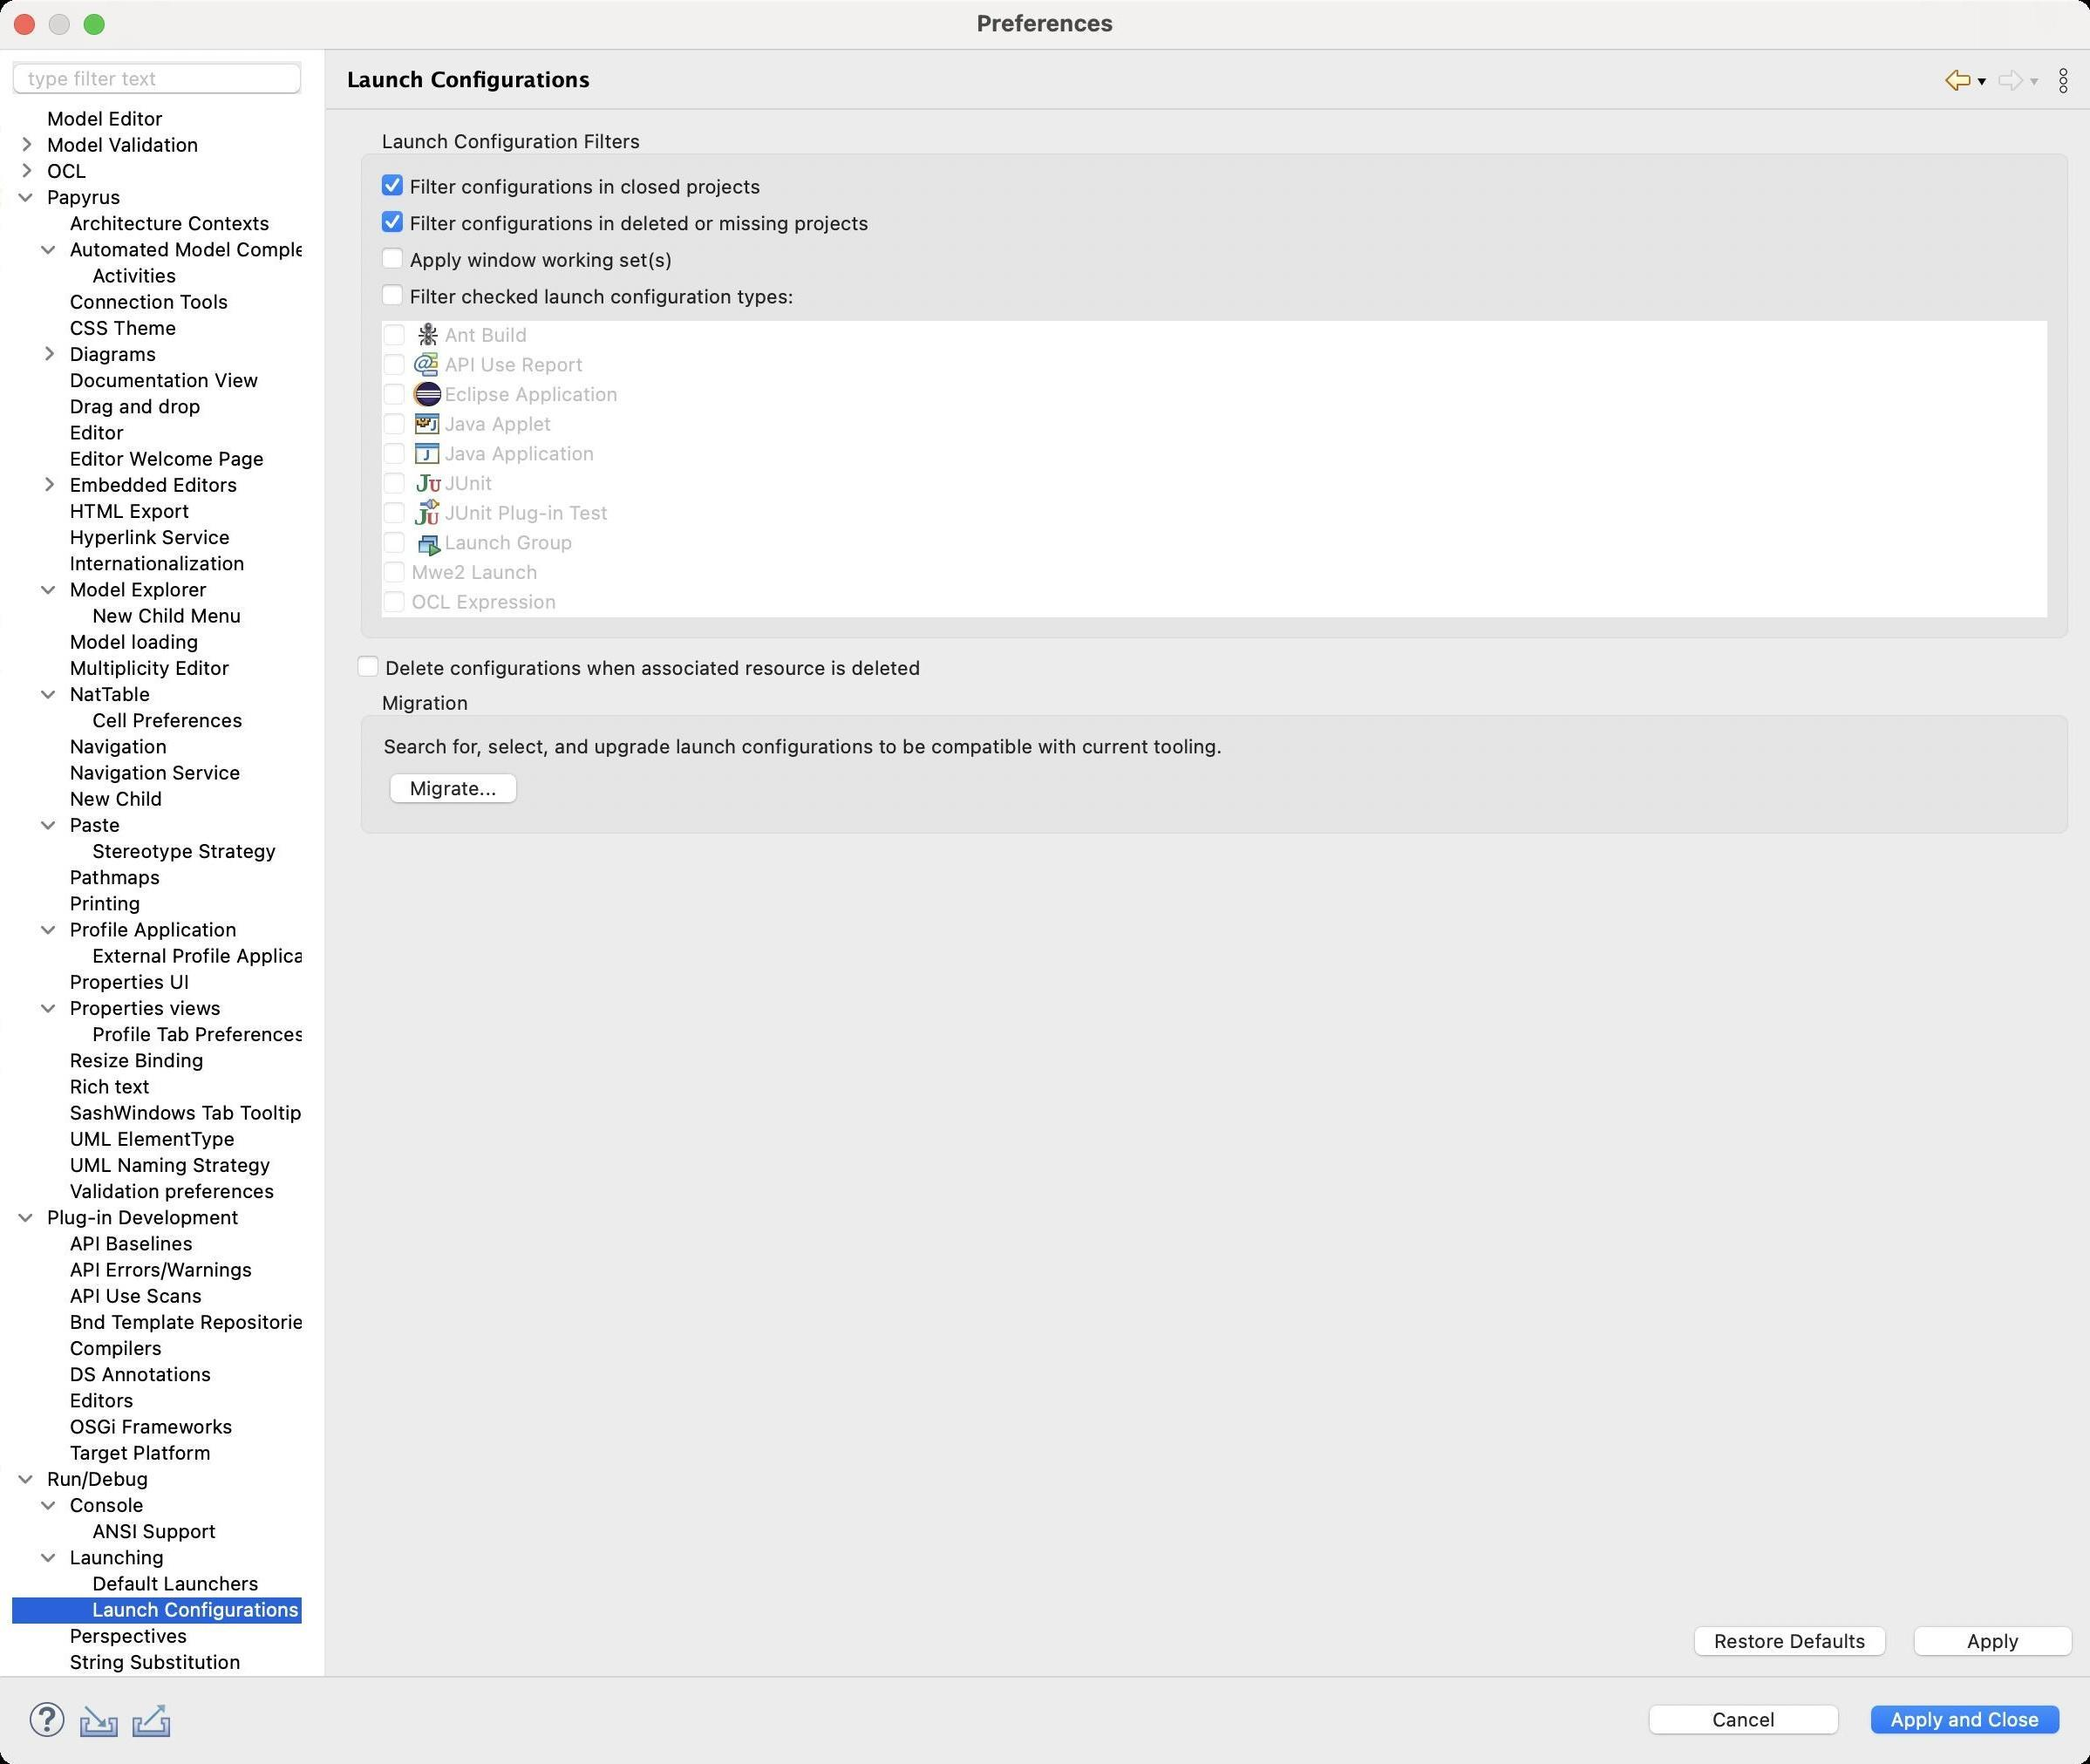
Accessibility tree:
{"name": "Preferences", "role": "AXWindow", "description": null, "role_description": "standard window", "value": null, "position": "480.00;38.00", "size": "1199;1012", "children": [{"name": "Apply_and_Close", "role": "AXButton", "description": null, "role_description": "button", "value": null, "position": "1067.00;974.00", "size": "120;27", "children": []}, {"name": "Cancel", "role": "AXButton", "description": null, "role_description": "button", "value": null, "position": "940.00;974.00", "size": "120;27", "children": []}, {"name": null, "role": "AXToolbar", "description": null, "role_description": "toolbar", "value": null, "position": "12.00;972.00", "size": "90;30", "children": [{"name": "Help", "role": "AXCheckBox", "description": null, "role_description": "checkbox", "value": 0, "position": "12.00;972.00", "size": "30;30", "children": []}, {"name": "Import", "role": "AXButton", "description": null, "role_description": "button", "value": null, "position": "42.00;972.00", "size": "30;30", "children": []}, {"name": "Export", "role": "AXButton", "description": null, "role_description": "button", "value": null, "position": "72.00;972.00", "size": "30;30", "children": []}]}, {"name": null, "role": "AXScrollArea", "description": null, "role_description": "scroll area", "value": null, "position": "199.00;69.00", "size": "995;887", "children": [{"name": "Apply", "role": "AXButton", "description": null, "role_description": "button", "value": null, "position": "1092.00;929.00", "size": "102;27", "children": []}, {"name": "Restore_Defaults", "role": "AXButton", "description": null, "role_description": "button", "value": null, "position": "966.00;929.00", "size": "121;27", "children": []}, {"name": null, "role": "AXGroup", "description": null, "role_description": "group", "value": null, "position": "204.00;396.00", "size": "985;86", "children": [{"name": "Migrate...", "role": "AXButton", "description": null, "role_description": "button", "value": null, "position": "218.00;440.00", "size": "84;27", "children": []}, {"name": null, "role": "AXStaticText", "description": null, "role_description": "text", "value": "Search for, select, and upgrade launch configurations to be compatible with current tooling.", "position": "218.00;421.00", "size": "957;14", "children": []}, {"name": null, "role": "AXStaticText", "description": null, "role_description": "text", "value": "Migration", "position": "215.00;396.00", "size": "58;14", "children": []}]}, {"name": "Delete_configurations_when_associated_resource_is_deleted", "role": "AXCheckBox", "description": null, "role_description": "checkbox", "value": 0, "position": "204.00;375.00", "size": "985;16", "children": []}, {"name": null, "role": "AXGroup", "description": null, "role_description": "group", "value": null, "position": "204.00;74.00", "size": "985;296", "children": [{"name": null, "role": "AXScrollArea", "description": null, "role_description": "scroll area", "value": null, "position": "218.00;183.00", "size": "957;172", "children": [{"name": null, "role": "AXTable", "description": null, "role_description": "table", "value": null, "position": "219.00;184.00", "size": "955;255", "children": [{"name": null, "role": "AXRow", "description": null, "role_description": "table row", "value": null, "position": "219.00;184.00", "size": "955;17", "children": [{"name": "", "role": "AXCheckBox", "description": null, "role_description": "checkbox", "value": 0, "position": "219.00;184.00", "size": "14;16", "children": []}, {"name": null, "role": "AXStaticText", "description": null, "role_description": "text", "value": "Ant Build", "position": "234.00;184.00", "size": "158;16", "children": []}]}, {"name": null, "role": "AXRow", "description": null, "role_description": "table row", "value": null, "position": "219.00;201.00", "size": "955;17", "children": [{"name": "", "role": "AXCheckBox", "description": null, "role_description": "checkbox", "value": 0, "position": "219.00;201.00", "size": "14;16", "children": []}, {"name": null, "role": "AXStaticText", "description": null, "role_description": "text", "value": "API Use Report", "position": "234.00;201.00", "size": "158;16", "children": []}]}, {"name": null, "role": "AXRow", "description": null, "role_description": "table row", "value": null, "position": "219.00;218.00", "size": "955;17", "children": [{"name": "", "role": "AXCheckBox", "description": null, "role_description": "checkbox", "value": 0, "position": "219.00;218.00", "size": "14;16", "children": []}, {"name": null, "role": "AXStaticText", "description": null, "role_description": "text", "value": "Eclipse Application", "position": "234.00;218.00", "size": "158;16", "children": []}]}, {"name": null, "role": "AXRow", "description": null, "role_description": "table row", "value": null, "position": "219.00;235.00", "size": "955;17", "children": [{"name": "", "role": "AXCheckBox", "description": null, "role_description": "checkbox", "value": 0, "position": "219.00;235.00", "size": "14;16", "children": []}, {"name": null, "role": "AXStaticText", "description": null, "role_description": "text", "value": "Java Applet", "position": "234.00;235.00", "size": "158;16", "children": []}]}, {"name": null, "role": "AXRow", "description": null, "role_description": "table row", "value": null, "position": "219.00;252.00", "size": "955;17", "children": [{"name": "", "role": "AXCheckBox", "description": null, "role_description": "checkbox", "value": 0, "position": "219.00;252.00", "size": "14;16", "children": []}, {"name": null, "role": "AXStaticText", "description": null, "role_description": "text", "value": "Java Application", "position": "234.00;252.00", "size": "158;16", "children": []}]}, {"name": null, "role": "AXRow", "description": null, "role_description": "table row", "value": null, "position": "219.00;269.00", "size": "955;17", "children": [{"name": "", "role": "AXCheckBox", "description": null, "role_description": "checkbox", "value": 0, "position": "219.00;269.00", "size": "14;16", "children": []}, {"name": null, "role": "AXStaticText", "description": null, "role_description": "text", "value": "JUnit", "position": "234.00;269.00", "size": "158;16", "children": []}]}, {"name": null, "role": "AXRow", "description": null, "role_description": "table row", "value": null, "position": "219.00;286.00", "size": "955;17", "children": [{"name": "", "role": "AXCheckBox", "description": null, "role_description": "checkbox", "value": 0, "position": "219.00;286.00", "size": "14;16", "children": []}, {"name": null, "role": "AXStaticText", "description": null, "role_description": "text", "value": "JUnit Plug-in Test", "position": "234.00;286.00", "size": "158;16", "children": []}]}, {"name": null, "role": "AXRow", "description": null, "role_description": "table row", "value": null, "position": "219.00;303.00", "size": "955;17", "children": [{"name": "", "role": "AXCheckBox", "description": null, "role_description": "checkbox", "value": 0, "position": "219.00;303.00", "size": "14;16", "children": []}, {"name": null, "role": "AXStaticText", "description": null, "role_description": "text", "value": "Launch Group", "position": "234.00;303.00", "size": "158;16", "children": []}]}, {"name": null, "role": "AXRow", "description": null, "role_description": "table row", "value": null, "position": "219.00;320.00", "size": "955;17", "children": [{"name": "", "role": "AXCheckBox", "description": null, "role_description": "checkbox", "value": 0, "position": "219.00;320.00", "size": "14;16", "children": []}, {"name": null, "role": "AXStaticText", "description": null, "role_description": "text", "value": "Mwe2 Launch", "position": "234.00;320.00", "size": "158;16", "children": []}]}, {"name": null, "role": "AXRow", "description": null, "role_description": "table row", "value": null, "position": "219.00;337.00", "size": "955;17", "children": [{"name": "", "role": "AXCheckBox", "description": null, "role_description": "checkbox", "value": 0, "position": "219.00;337.00", "size": "14;16", "children": []}, {"name": null, "role": "AXStaticText", "description": null, "role_description": "text", "value": "OCL Expression", "position": "234.00;337.00", "size": "158;16", "children": []}]}, {"name": null, "role": "AXRow", "description": null, "role_description": "table row", "value": null, "position": "219.00;354.00", "size": "955;17", "children": [{"name": "", "role": "AXCheckBox", "description": null, "role_description": "checkbox", "value": 0, "position": "219.00;354.00", "size": "14;16", "children": []}, {"name": null, "role": "AXStaticText", "description": null, "role_description": "text", "value": "OSGi Framework", "position": "234.00;354.00", "size": "158;16", "children": []}]}, {"name": null, "role": "AXRow", "description": null, "role_description": "table row", "value": null, "position": "219.00;371.00", "size": "955;17", "children": [{"name": "", "role": "AXCheckBox", "description": null, "role_description": "checkbox", "value": 0, "position": "219.00;371.00", "size": "14;16", "children": []}, {"name": null, "role": "AXStaticText", "description": null, "role_description": "text", "value": "Program", "position": "234.00;371.00", "size": "158;16", "children": []}]}, {"name": null, "role": "AXRow", "description": null, "role_description": "table row", "value": null, "position": "219.00;388.00", "size": "955;17", "children": [{"name": "", "role": "AXCheckBox", "description": null, "role_description": "checkbox", "value": 0, "position": "219.00;388.00", "size": "14;16", "children": []}, {"name": null, "role": "AXStaticText", "description": null, "role_description": "text", "value": "Remote Java Application", "position": "234.00;388.00", "size": "158;16", "children": []}]}, {"name": null, "role": "AXRow", "description": null, "role_description": "table row", "value": null, "position": "219.00;405.00", "size": "955;17", "children": [{"name": "", "role": "AXCheckBox", "description": null, "role_description": "checkbox", "value": 0, "position": "219.00;405.00", "size": "14;16", "children": []}, {"name": null, "role": "AXStaticText", "description": null, "role_description": "text", "value": "Task Context Plug-in Test", "position": "234.00;405.00", "size": "158;16", "children": []}]}, {"name": null, "role": "AXRow", "description": null, "role_description": "table row", "value": null, "position": "219.00;422.00", "size": "955;17", "children": [{"name": "", "role": "AXCheckBox", "description": null, "role_description": "checkbox", "value": 0, "position": "219.00;422.00", "size": "14;16", "children": []}, {"name": null, "role": "AXStaticText", "description": null, "role_description": "text", "value": "Task Context Test", "position": "234.00;422.00", "size": "158;16", "children": []}]}, {"name": null, "role": "AXColumn", "description": null, "role_description": "column", "value": null, "position": "219.00;184.00", "size": "15;255", "children": []}, {"name": null, "role": "AXColumn", "description": null, "role_description": "column", "value": null, "position": "234.00;184.00", "size": "159;255", "children": []}]}, {"name": null, "role": "AXScrollBar", "description": null, "role_description": "scroll bar", "value": 0.0, "position": "1158.00;184.00", "size": "16;170", "children": []}]}, {"name": "Filter_checked_launch_configuration_types:", "role": "AXCheckBox", "description": null, "role_description": "checkbox", "value": 0, "position": "218.00;162.00", "size": "242;16", "children": []}, {"name": "Apply_window_working_set(s)", "role": "AXCheckBox", "description": null, "role_description": "checkbox", "value": 0, "position": "218.00;141.00", "size": "172;16", "children": []}, {"name": "Filter_configurations_in_deleted_or_missing_projects", "role": "AXCheckBox", "description": null, "role_description": "checkbox", "value": 1, "position": "218.00;120.00", "size": "285;16", "children": []}, {"name": "Filter_configurations_in_closed_projects", "role": "AXCheckBox", "description": null, "role_description": "checkbox", "value": 1, "position": "218.00;99.00", "size": "223;16", "children": []}, {"name": null, "role": "AXStaticText", "description": null, "role_description": "text", "value": "Launch Configuration Filters", "position": "215.00;74.00", "size": "156;14", "children": []}]}]}, {"name": null, "role": "AXToolbar", "description": "", "role_description": "toolbar", "value": null, "position": "1112.00;35.00", "size": "82;22", "children": [{"name": "Back_to_Default_Launchers", "role": "AXMenuButton", "description": null, "role_description": "menu button", "value": null, "position": "1112.00;35.00", "size": "22;22", "children": []}, {"name": "Forward", "role": "AXMenuButton", "description": null, "role_description": "menu button", "value": null, "position": "1142.00;35.00", "size": "22;22", "children": []}, {"name": "Additional_Dialog_Actions", "role": "AXButton", "description": null, "role_description": "button", "value": null, "position": "1172.00;35.00", "size": "22;22", "children": []}]}, {"name": null, "role": "AXStaticText", "description": "", "role_description": "text", "value": "Launch Configurations", "position": "196.00;35.00", "size": "909;21", "children": []}, {"name": null, "role": "AXSplitter", "description": null, "role_description": "splitter", "value": 180, "position": "180.00;28.00", "size": "5;933", "children": []}, {"name": null, "role": "AXScrollArea", "description": null, "role_description": "scroll area", "value": null, "position": "7.00;59.00", "size": "166;902", "children": [{"name": null, "role": "AXOutline", "description": null, "role_description": "outline", "value": null, "position": "7.00;-644.00", "size": "217;1635", "children": [{"name": null, "role": "AXRow", "description": null, "role_description": "outline row", "value": null, "position": "7.00;-644.00", "size": "217;15", "children": [{"name": null, "role": "AXGroup", "description": null, "role_description": "group", "value": null, "position": "7.00;-644.00", "size": "217;15", "children": [{"name": null, "role": "AXDisclosureTriangle", "description": null, "role_description": "disclosure triangle", "value": 0, "position": "9.00;-644.00", "size": "12;14", "children": []}, {"name": null, "role": "AXStaticText", "description": null, "role_description": "text", "value": "General", "position": "25.00;-644.00", "size": "198;14", "children": []}]}]}, {"name": null, "role": "AXRow", "description": null, "role_description": "outline row", "value": null, "position": "7.00;-629.00", "size": "217;15", "children": [{"name": null, "role": "AXGroup", "description": null, "role_description": "group", "value": null, "position": "7.00;-629.00", "size": "217;15", "children": [{"name": null, "role": "AXDisclosureTriangle", "description": null, "role_description": "disclosure triangle", "value": 0, "position": "9.00;-629.00", "size": "12;14", "children": []}, {"name": null, "role": "AXStaticText", "description": null, "role_description": "text", "value": "Alf", "position": "25.00;-629.00", "size": "198;14", "children": []}]}]}, {"name": null, "role": "AXRow", "description": null, "role_description": "outline row", "value": null, "position": "7.00;-614.00", "size": "217;15", "children": [{"name": null, "role": "AXGroup", "description": null, "role_description": "group", "value": null, "position": "7.00;-614.00", "size": "217;15", "children": [{"name": null, "role": "AXDisclosureTriangle", "description": null, "role_description": "disclosure triangle", "value": 0, "position": "9.00;-614.00", "size": "12;14", "children": []}, {"name": null, "role": "AXStaticText", "description": null, "role_description": "text", "value": "Ant", "position": "25.00;-614.00", "size": "198;14", "children": []}]}]}, {"name": null, "role": "AXRow", "description": null, "role_description": "outline row", "value": null, "position": "7.00;-599.00", "size": "217;15", "children": [{"name": null, "role": "AXGroup", "description": null, "role_description": "group", "value": null, "position": "7.00;-599.00", "size": "217;15", "children": [{"name": null, "role": "AXDisclosureTriangle", "description": null, "role_description": "disclosure triangle", "value": 0, "position": "9.00;-599.00", "size": "12;14", "children": []}, {"name": null, "role": "AXStaticText", "description": null, "role_description": "text", "value": "Context", "position": "25.00;-599.00", "size": "198;14", "children": []}]}]}, {"name": null, "role": "AXRow", "description": null, "role_description": "outline row", "value": null, "position": "7.00;-584.00", "size": "217;15", "children": [{"name": null, "role": "AXGroup", "description": null, "role_description": "group", "value": null, "position": "7.00;-584.00", "size": "217;15", "children": [{"name": null, "role": "AXDisclosureTriangle", "description": null, "role_description": "disclosure triangle", "value": 0, "position": "9.00;-584.00", "size": "12;14", "children": []}, {"name": null, "role": "AXStaticText", "description": null, "role_description": "text", "value": "CSS", "position": "25.00;-584.00", "size": "198;14", "children": []}]}]}, {"name": null, "role": "AXRow", "description": null, "role_description": "outline row", "value": null, "position": "7.00;-569.00", "size": "217;15", "children": [{"name": null, "role": "AXGroup", "description": null, "role_description": "group", "value": null, "position": "7.00;-569.00", "size": "217;15", "children": [{"name": null, "role": "AXDisclosureTriangle", "description": null, "role_description": "disclosure triangle", "value": 0, "position": "9.00;-569.00", "size": "12;14", "children": []}, {"name": null, "role": "AXStaticText", "description": null, "role_description": "text", "value": "EMF Compare", "position": "25.00;-569.00", "size": "198;14", "children": []}]}]}, {"name": null, "role": "AXRow", "description": null, "role_description": "outline row", "value": null, "position": "7.00;-554.00", "size": "217;15", "children": [{"name": null, "role": "AXGroup", "description": null, "role_description": "group", "value": null, "position": "7.00;-554.00", "size": "217;15", "children": [{"name": null, "role": "AXDisclosureTriangle", "description": null, "role_description": "disclosure triangle", "value": 0, "position": "9.00;-554.00", "size": "12;14", "children": []}, {"name": null, "role": "AXStaticText", "description": null, "role_description": "text", "value": "Help", "position": "25.00;-554.00", "size": "198;14", "children": []}]}]}, {"name": null, "role": "AXRow", "description": null, "role_description": "outline row", "value": null, "position": "7.00;-539.00", "size": "217;15", "children": [{"name": null, "role": "AXGroup", "description": null, "role_description": "group", "value": null, "position": "7.00;-539.00", "size": "217;15", "children": [{"name": null, "role": "AXDisclosureTriangle", "description": null, "role_description": "disclosure triangle", "value": 0, "position": "9.00;-539.00", "size": "12;14", "children": []}, {"name": null, "role": "AXStaticText", "description": null, "role_description": "text", "value": "Install/Update", "position": "25.00;-539.00", "size": "198;14", "children": []}]}]}, {"name": null, "role": "AXRow", "description": null, "role_description": "outline row", "value": null, "position": "7.00;-524.00", "size": "217;15", "children": [{"name": null, "role": "AXGroup", "description": null, "role_description": "group", "value": null, "position": "7.00;-524.00", "size": "217;15", "children": [{"name": null, "role": "AXDisclosureTriangle", "description": null, "role_description": "disclosure triangle", "value": 1, "position": "9.00;-524.00", "size": "12;14", "children": []}, {"name": null, "role": "AXStaticText", "description": null, "role_description": "text", "value": "Java", "position": "25.00;-524.00", "size": "198;14", "children": []}]}]}, {"name": null, "role": "AXRow", "description": null, "role_description": "outline row", "value": null, "position": "7.00;-509.00", "size": "217;15", "children": [{"name": null, "role": "AXGroup", "description": null, "role_description": "group", "value": null, "position": "7.00;-509.00", "size": "217;15", "children": [{"name": null, "role": "AXDisclosureTriangle", "description": null, "role_description": "disclosure triangle", "value": 0, "position": "22.00;-509.00", "size": "12;14", "children": []}, {"name": null, "role": "AXStaticText", "description": null, "role_description": "text", "value": "Appearance", "position": "38.00;-509.00", "size": "185;14", "children": []}]}]}, {"name": null, "role": "AXRow", "description": null, "role_description": "outline row", "value": null, "position": "7.00;-494.00", "size": "217;15", "children": [{"name": null, "role": "AXGroup", "description": null, "role_description": "group", "value": null, "position": "7.00;-494.00", "size": "217;15", "children": [{"name": null, "role": "AXDisclosureTriangle", "description": null, "role_description": "disclosure triangle", "value": 0, "position": "22.00;-494.00", "size": "12;14", "children": []}, {"name": null, "role": "AXStaticText", "description": null, "role_description": "text", "value": "Build Path", "position": "38.00;-494.00", "size": "185;14", "children": []}]}]}, {"name": null, "role": "AXRow", "description": null, "role_description": "outline row", "value": null, "position": "7.00;-479.00", "size": "217;15", "children": [{"name": null, "role": "AXStaticText", "description": null, "role_description": "text", "value": "Bytecode Outline", "position": "38.00;-479.00", "size": "185;14", "children": []}]}, {"name": null, "role": "AXRow", "description": null, "role_description": "outline row", "value": null, "position": "7.00;-464.00", "size": "217;15", "children": [{"name": null, "role": "AXGroup", "description": null, "role_description": "group", "value": null, "position": "7.00;-464.00", "size": "217;15", "children": [{"name": null, "role": "AXDisclosureTriangle", "description": null, "role_description": "disclosure triangle", "value": 0, "position": "22.00;-464.00", "size": "12;14", "children": []}, {"name": null, "role": "AXStaticText", "description": null, "role_description": "text", "value": "Code Style", "position": "38.00;-464.00", "size": "185;14", "children": []}]}]}, {"name": null, "role": "AXRow", "description": null, "role_description": "outline row", "value": null, "position": "7.00;-449.00", "size": "217;15", "children": [{"name": null, "role": "AXGroup", "description": null, "role_description": "group", "value": null, "position": "7.00;-449.00", "size": "217;15", "children": [{"name": null, "role": "AXDisclosureTriangle", "description": null, "role_description": "disclosure triangle", "value": 1, "position": "22.00;-449.00", "size": "12;14", "children": []}, {"name": null, "role": "AXStaticText", "description": null, "role_description": "text", "value": "Compiler", "position": "38.00;-449.00", "size": "185;14", "children": []}]}]}, {"name": null, "role": "AXRow", "description": null, "role_description": "outline row", "value": null, "position": "7.00;-434.00", "size": "217;15", "children": [{"name": null, "role": "AXStaticText", "description": null, "role_description": "text", "value": "Building", "position": "51.00;-434.00", "size": "172;14", "children": []}]}, {"name": null, "role": "AXRow", "description": null, "role_description": "outline row", "value": null, "position": "7.00;-419.00", "size": "217;15", "children": [{"name": null, "role": "AXStaticText", "description": null, "role_description": "text", "value": "Errors/Warnings", "position": "51.00;-419.00", "size": "172;14", "children": []}]}, {"name": null, "role": "AXRow", "description": null, "role_description": "outline row", "value": null, "position": "7.00;-404.00", "size": "217;15", "children": [{"name": null, "role": "AXStaticText", "description": null, "role_description": "text", "value": "Javadoc", "position": "51.00;-404.00", "size": "172;14", "children": []}]}, {"name": null, "role": "AXRow", "description": null, "role_description": "outline row", "value": null, "position": "7.00;-389.00", "size": "217;15", "children": [{"name": null, "role": "AXStaticText", "description": null, "role_description": "text", "value": "Task Tags", "position": "51.00;-389.00", "size": "172;14", "children": []}]}, {"name": null, "role": "AXRow", "description": null, "role_description": "outline row", "value": null, "position": "7.00;-374.00", "size": "217;15", "children": [{"name": null, "role": "AXGroup", "description": null, "role_description": "group", "value": null, "position": "7.00;-374.00", "size": "217;15", "children": [{"name": null, "role": "AXDisclosureTriangle", "description": null, "role_description": "disclosure triangle", "value": 1, "position": "22.00;-374.00", "size": "12;14", "children": []}, {"name": null, "role": "AXStaticText", "description": null, "role_description": "text", "value": "Debug", "position": "38.00;-374.00", "size": "185;14", "children": []}]}]}, {"name": null, "role": "AXRow", "description": null, "role_description": "outline row", "value": null, "position": "7.00;-359.00", "size": "217;15", "children": [{"name": null, "role": "AXStaticText", "description": null, "role_description": "text", "value": "Detail Formatters", "position": "51.00;-359.00", "size": "172;14", "children": []}]}, {"name": null, "role": "AXRow", "description": null, "role_description": "outline row", "value": null, "position": "7.00;-344.00", "size": "217;15", "children": [{"name": null, "role": "AXStaticText", "description": null, "role_description": "text", "value": "Heap Walking", "position": "51.00;-344.00", "size": "172;14", "children": []}]}, {"name": null, "role": "AXRow", "description": null, "role_description": "outline row", "value": null, "position": "7.00;-329.00", "size": "217;15", "children": [{"name": null, "role": "AXStaticText", "description": null, "role_description": "text", "value": "Logical Structures", "position": "51.00;-329.00", "size": "172;14", "children": []}]}, {"name": null, "role": "AXRow", "description": null, "role_description": "outline row", "value": null, "position": "7.00;-314.00", "size": "217;15", "children": [{"name": null, "role": "AXStaticText", "description": null, "role_description": "text", "value": "Primitive Display Options", "position": "51.00;-314.00", "size": "172;14", "children": []}]}, {"name": null, "role": "AXRow", "description": null, "role_description": "outline row", "value": null, "position": "7.00;-299.00", "size": "217;15", "children": [{"name": null, "role": "AXStaticText", "description": null, "role_description": "text", "value": "Step Filtering", "position": "51.00;-299.00", "size": "172;14", "children": []}]}, {"name": null, "role": "AXRow", "description": null, "role_description": "outline row", "value": null, "position": "7.00;-284.00", "size": "217;15", "children": [{"name": null, "role": "AXGroup", "description": null, "role_description": "group", "value": null, "position": "7.00;-284.00", "size": "217;15", "children": [{"name": null, "role": "AXDisclosureTriangle", "description": null, "role_description": "disclosure triangle", "value": 1, "position": "22.00;-284.00", "size": "12;14", "children": []}, {"name": null, "role": "AXStaticText", "description": null, "role_description": "text", "value": "Editor", "position": "38.00;-284.00", "size": "185;14", "children": []}]}]}, {"name": null, "role": "AXRow", "description": null, "role_description": "outline row", "value": null, "position": "7.00;-269.00", "size": "217;15", "children": [{"name": null, "role": "AXStaticText", "description": null, "role_description": "text", "value": "Code Minings", "position": "51.00;-269.00", "size": "172;14", "children": []}]}, {"name": null, "role": "AXRow", "description": null, "role_description": "outline row", "value": null, "position": "7.00;-254.00", "size": "217;15", "children": [{"name": null, "role": "AXGroup", "description": null, "role_description": "group", "value": null, "position": "7.00;-254.00", "size": "217;15", "children": [{"name": null, "role": "AXDisclosureTriangle", "description": null, "role_description": "disclosure triangle", "value": 1, "position": "35.00;-254.00", "size": "12;14", "children": []}, {"name": null, "role": "AXStaticText", "description": null, "role_description": "text", "value": "Content Assist", "position": "51.00;-254.00", "size": "172;14", "children": []}]}]}, {"name": null, "role": "AXRow", "description": null, "role_description": "outline row", "value": null, "position": "7.00;-239.00", "size": "217;15", "children": [{"name": null, "role": "AXStaticText", "description": null, "role_description": "text", "value": "Advanced", "position": "64.00;-239.00", "size": "159;14", "children": []}]}, {"name": null, "role": "AXRow", "description": null, "role_description": "outline row", "value": null, "position": "7.00;-224.00", "size": "217;15", "children": [{"name": null, "role": "AXStaticText", "description": null, "role_description": "text", "value": "Favorites", "position": "64.00;-224.00", "size": "159;14", "children": []}]}, {"name": null, "role": "AXRow", "description": null, "role_description": "outline row", "value": null, "position": "7.00;-209.00", "size": "217;15", "children": [{"name": null, "role": "AXStaticText", "description": null, "role_description": "text", "value": "Folding", "position": "51.00;-209.00", "size": "172;14", "children": []}]}, {"name": null, "role": "AXRow", "description": null, "role_description": "outline row", "value": null, "position": "7.00;-194.00", "size": "217;15", "children": [{"name": null, "role": "AXStaticText", "description": null, "role_description": "text", "value": "Hovers", "position": "51.00;-194.00", "size": "172;14", "children": []}]}, {"name": null, "role": "AXRow", "description": null, "role_description": "outline row", "value": null, "position": "7.00;-179.00", "size": "217;15", "children": [{"name": null, "role": "AXStaticText", "description": null, "role_description": "text", "value": "Mark Occurrences", "position": "51.00;-179.00", "size": "172;14", "children": []}]}, {"name": null, "role": "AXRow", "description": null, "role_description": "outline row", "value": null, "position": "7.00;-164.00", "size": "217;15", "children": [{"name": null, "role": "AXStaticText", "description": null, "role_description": "text", "value": "Save Actions", "position": "51.00;-164.00", "size": "172;14", "children": []}]}, {"name": null, "role": "AXRow", "description": null, "role_description": "outline row", "value": null, "position": "7.00;-149.00", "size": "217;15", "children": [{"name": null, "role": "AXStaticText", "description": null, "role_description": "text", "value": "Syntax Coloring", "position": "51.00;-149.00", "size": "172;14", "children": []}]}, {"name": null, "role": "AXRow", "description": null, "role_description": "outline row", "value": null, "position": "7.00;-134.00", "size": "217;15", "children": [{"name": null, "role": "AXStaticText", "description": null, "role_description": "text", "value": "Templates", "position": "51.00;-134.00", "size": "172;14", "children": []}]}, {"name": null, "role": "AXRow", "description": null, "role_description": "outline row", "value": null, "position": "7.00;-119.00", "size": "217;15", "children": [{"name": null, "role": "AXStaticText", "description": null, "role_description": "text", "value": "Typing", "position": "51.00;-119.00", "size": "172;14", "children": []}]}, {"name": null, "role": "AXRow", "description": null, "role_description": "outline row", "value": null, "position": "7.00;-104.00", "size": "217;15", "children": [{"name": null, "role": "AXGroup", "description": null, "role_description": "group", "value": null, "position": "7.00;-104.00", "size": "217;15", "children": [{"name": null, "role": "AXDisclosureTriangle", "description": null, "role_description": "disclosure triangle", "value": 1, "position": "22.00;-104.00", "size": "12;14", "children": []}, {"name": null, "role": "AXStaticText", "description": null, "role_description": "text", "value": "Installed JREs", "position": "38.00;-104.00", "size": "185;14", "children": []}]}]}, {"name": null, "role": "AXRow", "description": null, "role_description": "outline row", "value": null, "position": "7.00;-89.00", "size": "217;15", "children": [{"name": null, "role": "AXStaticText", "description": null, "role_description": "text", "value": "Execution Environments", "position": "51.00;-89.00", "size": "172;14", "children": []}]}, {"name": null, "role": "AXRow", "description": null, "role_description": "outline row", "value": null, "position": "7.00;-74.00", "size": "217;15", "children": [{"name": null, "role": "AXStaticText", "description": null, "role_description": "text", "value": "JUnit", "position": "38.00;-74.00", "size": "185;14", "children": []}]}, {"name": null, "role": "AXRow", "description": null, "role_description": "outline row", "value": null, "position": "7.00;-59.00", "size": "217;15", "children": [{"name": null, "role": "AXStaticText", "description": null, "role_description": "text", "value": "Launching", "position": "38.00;-59.00", "size": "185;14", "children": []}]}, {"name": null, "role": "AXRow", "description": null, "role_description": "outline row", "value": null, "position": "7.00;-44.00", "size": "217;15", "children": [{"name": null, "role": "AXStaticText", "description": null, "role_description": "text", "value": "Properties Files Editor", "position": "38.00;-44.00", "size": "185;14", "children": []}]}, {"name": null, "role": "AXRow", "description": null, "role_description": "outline row", "value": null, "position": "7.00;-29.00", "size": "217;15", "children": [{"name": null, "role": "AXGroup", "description": null, "role_description": "group", "value": null, "position": "7.00;-29.00", "size": "217;15", "children": [{"name": null, "role": "AXDisclosureTriangle", "description": null, "role_description": "disclosure triangle", "value": 1, "position": "9.00;-29.00", "size": "12;14", "children": []}, {"name": null, "role": "AXStaticText", "description": null, "role_description": "text", "value": "Logic Diagrams", "position": "25.00;-29.00", "size": "198;14", "children": []}]}]}, {"name": null, "role": "AXRow", "description": null, "role_description": "outline row", "value": null, "position": "7.00;-14.00", "size": "217;15", "children": [{"name": null, "role": "AXGroup", "description": null, "role_description": "group", "value": null, "position": "7.00;-14.00", "size": "217;15", "children": [{"name": null, "role": "AXDisclosureTriangle", "description": null, "role_description": "disclosure triangle", "value": 1, "position": "22.00;-14.00", "size": "12;14", "children": []}, {"name": null, "role": "AXStaticText", "description": null, "role_description": "text", "value": "Appearance", "position": "38.00;-14.00", "size": "185;14", "children": []}]}]}, {"name": null, "role": "AXRow", "description": null, "role_description": "outline row", "value": null, "position": "7.00;1.00", "size": "217;15", "children": [{"name": null, "role": "AXStaticText", "description": null, "role_description": "text", "value": "Connections", "position": "51.00;1.00", "size": "172;14", "children": []}]}, {"name": null, "role": "AXRow", "description": null, "role_description": "outline row", "value": null, "position": "7.00;16.00", "size": "217;15", "children": [{"name": null, "role": "AXStaticText", "description": null, "role_description": "text", "value": "Path Maps", "position": "38.00;16.00", "size": "185;14", "children": []}]}, {"name": null, "role": "AXRow", "description": null, "role_description": "outline row", "value": null, "position": "7.00;31.00", "size": "217;15", "children": [{"name": null, "role": "AXStaticText", "description": null, "role_description": "text", "value": "Printing", "position": "38.00;31.00", "size": "185;14", "children": []}]}, {"name": null, "role": "AXRow", "description": null, "role_description": "outline row", "value": null, "position": "7.00;46.00", "size": "217;15", "children": [{"name": null, "role": "AXStaticText", "description": null, "role_description": "text", "value": "Rulers and Grid", "position": "38.00;46.00", "size": "185;14", "children": []}]}, {"name": null, "role": "AXRow", "description": null, "role_description": "outline row", "value": null, "position": "7.00;61.00", "size": "217;15", "children": [{"name": null, "role": "AXStaticText", "description": null, "role_description": "text", "value": "Model Editor", "position": "25.00;61.00", "size": "198;14", "children": []}]}, {"name": null, "role": "AXRow", "description": null, "role_description": "outline row", "value": null, "position": "7.00;76.00", "size": "217;15", "children": [{"name": null, "role": "AXGroup", "description": null, "role_description": "group", "value": null, "position": "7.00;76.00", "size": "217;15", "children": [{"name": null, "role": "AXDisclosureTriangle", "description": null, "role_description": "disclosure triangle", "value": 0, "position": "9.00;76.00", "size": "12;14", "children": []}, {"name": null, "role": "AXStaticText", "description": null, "role_description": "text", "value": "Model Validation", "position": "25.00;76.00", "size": "198;14", "children": []}]}]}, {"name": null, "role": "AXRow", "description": null, "role_description": "outline row", "value": null, "position": "7.00;91.00", "size": "217;15", "children": [{"name": null, "role": "AXGroup", "description": null, "role_description": "group", "value": null, "position": "7.00;91.00", "size": "217;15", "children": [{"name": null, "role": "AXDisclosureTriangle", "description": null, "role_description": "disclosure triangle", "value": 0, "position": "9.00;91.00", "size": "12;14", "children": []}, {"name": null, "role": "AXStaticText", "description": null, "role_description": "text", "value": "OCL", "position": "25.00;91.00", "size": "198;14", "children": []}]}]}, {"name": null, "role": "AXRow", "description": null, "role_description": "outline row", "value": null, "position": "7.00;106.00", "size": "217;15", "children": [{"name": null, "role": "AXGroup", "description": null, "role_description": "group", "value": null, "position": "7.00;106.00", "size": "217;15", "children": [{"name": null, "role": "AXDisclosureTriangle", "description": null, "role_description": "disclosure triangle", "value": 1, "position": "9.00;106.00", "size": "12;14", "children": []}, {"name": null, "role": "AXStaticText", "description": null, "role_description": "text", "value": "Papyrus", "position": "25.00;106.00", "size": "198;14", "children": []}]}]}, {"name": null, "role": "AXRow", "description": null, "role_description": "outline row", "value": null, "position": "7.00;121.00", "size": "217;15", "children": [{"name": null, "role": "AXStaticText", "description": null, "role_description": "text", "value": "Architecture Contexts", "position": "38.00;121.00", "size": "185;14", "children": []}]}, {"name": null, "role": "AXRow", "description": null, "role_description": "outline row", "value": null, "position": "7.00;136.00", "size": "217;15", "children": [{"name": null, "role": "AXGroup", "description": null, "role_description": "group", "value": null, "position": "7.00;136.00", "size": "217;15", "children": [{"name": null, "role": "AXDisclosureTriangle", "description": null, "role_description": "disclosure triangle", "value": 1, "position": "22.00;136.00", "size": "12;14", "children": []}, {"name": null, "role": "AXStaticText", "description": null, "role_description": "text", "value": "Automated Model Completion", "position": "38.00;136.00", "size": "185;14", "children": []}]}]}, {"name": null, "role": "AXRow", "description": null, "role_description": "outline row", "value": null, "position": "7.00;151.00", "size": "217;15", "children": [{"name": null, "role": "AXStaticText", "description": null, "role_description": "text", "value": "Activities", "position": "51.00;151.00", "size": "172;14", "children": []}]}, {"name": null, "role": "AXRow", "description": null, "role_description": "outline row", "value": null, "position": "7.00;166.00", "size": "217;15", "children": [{"name": null, "role": "AXStaticText", "description": null, "role_description": "text", "value": "Connection Tools", "position": "38.00;166.00", "size": "185;14", "children": []}]}, {"name": null, "role": "AXRow", "description": null, "role_description": "outline row", "value": null, "position": "7.00;181.00", "size": "217;15", "children": [{"name": null, "role": "AXStaticText", "description": null, "role_description": "text", "value": "CSS Theme", "position": "38.00;181.00", "size": "185;14", "children": []}]}, {"name": null, "role": "AXRow", "description": null, "role_description": "outline row", "value": null, "position": "7.00;196.00", "size": "217;15", "children": [{"name": null, "role": "AXGroup", "description": null, "role_description": "group", "value": null, "position": "7.00;196.00", "size": "217;15", "children": [{"name": null, "role": "AXDisclosureTriangle", "description": null, "role_description": "disclosure triangle", "value": 0, "position": "22.00;196.00", "size": "12;14", "children": []}, {"name": null, "role": "AXStaticText", "description": null, "role_description": "text", "value": "Diagrams", "position": "38.00;196.00", "size": "185;14", "children": []}]}]}, {"name": null, "role": "AXRow", "description": null, "role_description": "outline row", "value": null, "position": "7.00;211.00", "size": "217;15", "children": [{"name": null, "role": "AXStaticText", "description": null, "role_description": "text", "value": "Documentation View", "position": "38.00;211.00", "size": "185;14", "children": []}]}, {"name": null, "role": "AXRow", "description": null, "role_description": "outline row", "value": null, "position": "7.00;226.00", "size": "217;15", "children": [{"name": null, "role": "AXStaticText", "description": null, "role_description": "text", "value": "Drag and drop", "position": "38.00;226.00", "size": "185;14", "children": []}]}, {"name": null, "role": "AXRow", "description": null, "role_description": "outline row", "value": null, "position": "7.00;241.00", "size": "217;15", "children": [{"name": null, "role": "AXStaticText", "description": null, "role_description": "text", "value": "Editor", "position": "38.00;241.00", "size": "185;14", "children": []}]}, {"name": null, "role": "AXRow", "description": null, "role_description": "outline row", "value": null, "position": "7.00;256.00", "size": "217;15", "children": [{"name": null, "role": "AXStaticText", "description": null, "role_description": "text", "value": "Editor Welcome Page", "position": "38.00;256.00", "size": "185;14", "children": []}]}, {"name": null, "role": "AXRow", "description": null, "role_description": "outline row", "value": null, "position": "7.00;271.00", "size": "217;15", "children": [{"name": null, "role": "AXGroup", "description": null, "role_description": "group", "value": null, "position": "7.00;271.00", "size": "217;15", "children": [{"name": null, "role": "AXDisclosureTriangle", "description": null, "role_description": "disclosure triangle", "value": 0, "position": "22.00;271.00", "size": "12;14", "children": []}, {"name": null, "role": "AXStaticText", "description": null, "role_description": "text", "value": "Embedded Editors", "position": "38.00;271.00", "size": "185;14", "children": []}]}]}, {"name": null, "role": "AXRow", "description": null, "role_description": "outline row", "value": null, "position": "7.00;286.00", "size": "217;15", "children": [{"name": null, "role": "AXStaticText", "description": null, "role_description": "text", "value": "HTML Export", "position": "38.00;286.00", "size": "185;14", "children": []}]}, {"name": null, "role": "AXRow", "description": null, "role_description": "outline row", "value": null, "position": "7.00;301.00", "size": "217;15", "children": [{"name": null, "role": "AXStaticText", "description": null, "role_description": "text", "value": "Hyperlink Service", "position": "38.00;301.00", "size": "185;14", "children": []}]}, {"name": null, "role": "AXRow", "description": null, "role_description": "outline row", "value": null, "position": "7.00;316.00", "size": "217;15", "children": [{"name": null, "role": "AXStaticText", "description": null, "role_description": "text", "value": "Internationalization", "position": "38.00;316.00", "size": "185;14", "children": []}]}, {"name": null, "role": "AXRow", "description": null, "role_description": "outline row", "value": null, "position": "7.00;331.00", "size": "217;15", "children": [{"name": null, "role": "AXGroup", "description": null, "role_description": "group", "value": null, "position": "7.00;331.00", "size": "217;15", "children": [{"name": null, "role": "AXDisclosureTriangle", "description": null, "role_description": "disclosure triangle", "value": 1, "position": "22.00;331.00", "size": "12;14", "children": []}, {"name": null, "role": "AXStaticText", "description": null, "role_description": "text", "value": "Model Explorer", "position": "38.00;331.00", "size": "185;14", "children": []}]}]}, {"name": null, "role": "AXRow", "description": null, "role_description": "outline row", "value": null, "position": "7.00;346.00", "size": "217;15", "children": [{"name": null, "role": "AXStaticText", "description": null, "role_description": "text", "value": "New Child Menu", "position": "51.00;346.00", "size": "172;14", "children": []}]}, {"name": null, "role": "AXRow", "description": null, "role_description": "outline row", "value": null, "position": "7.00;361.00", "size": "217;15", "children": [{"name": null, "role": "AXStaticText", "description": null, "role_description": "text", "value": "Model loading", "position": "38.00;361.00", "size": "185;14", "children": []}]}, {"name": null, "role": "AXRow", "description": null, "role_description": "outline row", "value": null, "position": "7.00;376.00", "size": "217;15", "children": [{"name": null, "role": "AXStaticText", "description": null, "role_description": "text", "value": "Multiplicity Editor", "position": "38.00;376.00", "size": "185;14", "children": []}]}, {"name": null, "role": "AXRow", "description": null, "role_description": "outline row", "value": null, "position": "7.00;391.00", "size": "217;15", "children": [{"name": null, "role": "AXGroup", "description": null, "role_description": "group", "value": null, "position": "7.00;391.00", "size": "217;15", "children": [{"name": null, "role": "AXDisclosureTriangle", "description": null, "role_description": "disclosure triangle", "value": 1, "position": "22.00;391.00", "size": "12;14", "children": []}, {"name": null, "role": "AXStaticText", "description": null, "role_description": "text", "value": "NatTable", "position": "38.00;391.00", "size": "185;14", "children": []}]}]}, {"name": null, "role": "AXRow", "description": null, "role_description": "outline row", "value": null, "position": "7.00;406.00", "size": "217;15", "children": [{"name": null, "role": "AXStaticText", "description": null, "role_description": "text", "value": "Cell Preferences", "position": "51.00;406.00", "size": "172;14", "children": []}]}, {"name": null, "role": "AXRow", "description": null, "role_description": "outline row", "value": null, "position": "7.00;421.00", "size": "217;15", "children": [{"name": null, "role": "AXStaticText", "description": null, "role_description": "text", "value": "Navigation", "position": "38.00;421.00", "size": "185;14", "children": []}]}, {"name": null, "role": "AXRow", "description": null, "role_description": "outline row", "value": null, "position": "7.00;436.00", "size": "217;15", "children": [{"name": null, "role": "AXStaticText", "description": null, "role_description": "text", "value": "Navigation Service", "position": "38.00;436.00", "size": "185;14", "children": []}]}, {"name": null, "role": "AXRow", "description": null, "role_description": "outline row", "value": null, "position": "7.00;451.00", "size": "217;15", "children": [{"name": null, "role": "AXStaticText", "description": null, "role_description": "text", "value": "New Child", "position": "38.00;451.00", "size": "185;14", "children": []}]}, {"name": null, "role": "AXRow", "description": null, "role_description": "outline row", "value": null, "position": "7.00;466.00", "size": "217;15", "children": [{"name": null, "role": "AXGroup", "description": null, "role_description": "group", "value": null, "position": "7.00;466.00", "size": "217;15", "children": [{"name": null, "role": "AXDisclosureTriangle", "description": null, "role_description": "disclosure triangle", "value": 1, "position": "22.00;466.00", "size": "12;14", "children": []}, {"name": null, "role": "AXStaticText", "description": null, "role_description": "text", "value": "Paste", "position": "38.00;466.00", "size": "185;14", "children": []}]}]}, {"name": null, "role": "AXRow", "description": null, "role_description": "outline row", "value": null, "position": "7.00;481.00", "size": "217;15", "children": [{"name": null, "role": "AXStaticText", "description": null, "role_description": "text", "value": "Stereotype Strategy", "position": "51.00;481.00", "size": "172;14", "children": []}]}, {"name": null, "role": "AXRow", "description": null, "role_description": "outline row", "value": null, "position": "7.00;496.00", "size": "217;15", "children": [{"name": null, "role": "AXStaticText", "description": null, "role_description": "text", "value": "Pathmaps", "position": "38.00;496.00", "size": "185;14", "children": []}]}, {"name": null, "role": "AXRow", "description": null, "role_description": "outline row", "value": null, "position": "7.00;511.00", "size": "217;15", "children": [{"name": null, "role": "AXStaticText", "description": null, "role_description": "text", "value": "Printing", "position": "38.00;511.00", "size": "185;14", "children": []}]}, {"name": null, "role": "AXRow", "description": null, "role_description": "outline row", "value": null, "position": "7.00;526.00", "size": "217;15", "children": [{"name": null, "role": "AXGroup", "description": null, "role_description": "group", "value": null, "position": "7.00;526.00", "size": "217;15", "children": [{"name": null, "role": "AXDisclosureTriangle", "description": null, "role_description": "disclosure triangle", "value": 1, "position": "22.00;526.00", "size": "12;14", "children": []}, {"name": null, "role": "AXStaticText", "description": null, "role_description": "text", "value": "Profile Application", "position": "38.00;526.00", "size": "185;14", "children": []}]}]}, {"name": null, "role": "AXRow", "description": null, "role_description": "outline row", "value": null, "position": "7.00;541.00", "size": "217;15", "children": [{"name": null, "role": "AXStaticText", "description": null, "role_description": "text", "value": "External Profile Applications tool", "position": "51.00;541.00", "size": "172;14", "children": []}]}, {"name": null, "role": "AXRow", "description": null, "role_description": "outline row", "value": null, "position": "7.00;556.00", "size": "217;15", "children": [{"name": null, "role": "AXStaticText", "description": null, "role_description": "text", "value": "Properties UI", "position": "38.00;556.00", "size": "185;14", "children": []}]}, {"name": null, "role": "AXRow", "description": null, "role_description": "outline row", "value": null, "position": "7.00;571.00", "size": "217;15", "children": [{"name": null, "role": "AXGroup", "description": null, "role_description": "group", "value": null, "position": "7.00;571.00", "size": "217;15", "children": [{"name": null, "role": "AXDisclosureTriangle", "description": null, "role_description": "disclosure triangle", "value": 1, "position": "22.00;571.00", "size": "12;14", "children": []}, {"name": null, "role": "AXStaticText", "description": null, "role_description": "text", "value": "Properties views", "position": "38.00;571.00", "size": "185;14", "children": []}]}]}, {"name": null, "role": "AXRow", "description": null, "role_description": "outline row", "value": null, "position": "7.00;586.00", "size": "217;15", "children": [{"name": null, "role": "AXStaticText", "description": null, "role_description": "text", "value": "Profile Tab Preferences", "position": "51.00;586.00", "size": "172;14", "children": []}]}, {"name": null, "role": "AXRow", "description": null, "role_description": "outline row", "value": null, "position": "7.00;601.00", "size": "217;15", "children": [{"name": null, "role": "AXStaticText", "description": null, "role_description": "text", "value": "Resize Binding", "position": "38.00;601.00", "size": "185;14", "children": []}]}, {"name": null, "role": "AXRow", "description": null, "role_description": "outline row", "value": null, "position": "7.00;616.00", "size": "217;15", "children": [{"name": null, "role": "AXStaticText", "description": null, "role_description": "text", "value": "Rich text", "position": "38.00;616.00", "size": "185;14", "children": []}]}, {"name": null, "role": "AXRow", "description": null, "role_description": "outline row", "value": null, "position": "7.00;631.00", "size": "217;15", "children": [{"name": null, "role": "AXStaticText", "description": null, "role_description": "text", "value": "SashWindows Tab Tooltips", "position": "38.00;631.00", "size": "185;14", "children": []}]}, {"name": null, "role": "AXRow", "description": null, "role_description": "outline row", "value": null, "position": "7.00;646.00", "size": "217;15", "children": [{"name": null, "role": "AXStaticText", "description": null, "role_description": "text", "value": "UML ElementType", "position": "38.00;646.00", "size": "185;14", "children": []}]}, {"name": null, "role": "AXRow", "description": null, "role_description": "outline row", "value": null, "position": "7.00;661.00", "size": "217;15", "children": [{"name": null, "role": "AXStaticText", "description": null, "role_description": "text", "value": "UML Naming Strategy", "position": "38.00;661.00", "size": "185;14", "children": []}]}, {"name": null, "role": "AXRow", "description": null, "role_description": "outline row", "value": null, "position": "7.00;676.00", "size": "217;15", "children": [{"name": null, "role": "AXStaticText", "description": null, "role_description": "text", "value": "Validation preferences", "position": "38.00;676.00", "size": "185;14", "children": []}]}, {"name": null, "role": "AXRow", "description": null, "role_description": "outline row", "value": null, "position": "7.00;691.00", "size": "217;15", "children": [{"name": null, "role": "AXGroup", "description": null, "role_description": "group", "value": null, "position": "7.00;691.00", "size": "217;15", "children": [{"name": null, "role": "AXDisclosureTriangle", "description": null, "role_description": "disclosure triangle", "value": 1, "position": "9.00;691.00", "size": "12;14", "children": []}, {"name": null, "role": "AXStaticText", "description": null, "role_description": "text", "value": "Plug-in Development", "position": "25.00;691.00", "size": "198;14", "children": []}]}]}, {"name": null, "role": "AXRow", "description": null, "role_description": "outline row", "value": null, "position": "7.00;706.00", "size": "217;15", "children": [{"name": null, "role": "AXStaticText", "description": null, "role_description": "text", "value": "API Baselines", "position": "38.00;706.00", "size": "185;14", "children": []}]}, {"name": null, "role": "AXRow", "description": null, "role_description": "outline row", "value": null, "position": "7.00;721.00", "size": "217;15", "children": [{"name": null, "role": "AXStaticText", "description": null, "role_description": "text", "value": "API Errors/Warnings", "position": "38.00;721.00", "size": "185;14", "children": []}]}, {"name": null, "role": "AXRow", "description": null, "role_description": "outline row", "value": null, "position": "7.00;736.00", "size": "217;15", "children": [{"name": null, "role": "AXStaticText", "description": null, "role_description": "text", "value": "API Use Scans", "position": "38.00;736.00", "size": "185;14", "children": []}]}, {"name": null, "role": "AXRow", "description": null, "role_description": "outline row", "value": null, "position": "7.00;751.00", "size": "217;15", "children": [{"name": null, "role": "AXStaticText", "description": null, "role_description": "text", "value": "Bnd Template Repositories", "position": "38.00;751.00", "size": "185;14", "children": []}]}, {"name": null, "role": "AXRow", "description": null, "role_description": "outline row", "value": null, "position": "7.00;766.00", "size": "217;15", "children": [{"name": null, "role": "AXStaticText", "description": null, "role_description": "text", "value": "Compilers", "position": "38.00;766.00", "size": "185;14", "children": []}]}, {"name": null, "role": "AXRow", "description": null, "role_description": "outline row", "value": null, "position": "7.00;781.00", "size": "217;15", "children": [{"name": null, "role": "AXStaticText", "description": null, "role_description": "text", "value": "DS Annotations", "position": "38.00;781.00", "size": "185;14", "children": []}]}, {"name": null, "role": "AXRow", "description": null, "role_description": "outline row", "value": null, "position": "7.00;796.00", "size": "217;15", "children": [{"name": null, "role": "AXStaticText", "description": null, "role_description": "text", "value": "Editors", "position": "38.00;796.00", "size": "185;14", "children": []}]}, {"name": null, "role": "AXRow", "description": null, "role_description": "outline row", "value": null, "position": "7.00;811.00", "size": "217;15", "children": [{"name": null, "role": "AXStaticText", "description": null, "role_description": "text", "value": "OSGi Frameworks", "position": "38.00;811.00", "size": "185;14", "children": []}]}, {"name": null, "role": "AXRow", "description": null, "role_description": "outline row", "value": null, "position": "7.00;826.00", "size": "217;15", "children": [{"name": null, "role": "AXStaticText", "description": null, "role_description": "text", "value": "Target Platform", "position": "38.00;826.00", "size": "185;14", "children": []}]}, {"name": null, "role": "AXRow", "description": null, "role_description": "outline row", "value": null, "position": "7.00;841.00", "size": "217;15", "children": [{"name": null, "role": "AXGroup", "description": null, "role_description": "group", "value": null, "position": "7.00;841.00", "size": "217;15", "children": [{"name": null, "role": "AXDisclosureTriangle", "description": null, "role_description": "disclosure triangle", "value": 1, "position": "9.00;841.00", "size": "12;14", "children": []}, {"name": null, "role": "AXStaticText", "description": null, "role_description": "text", "value": "Run/Debug", "position": "25.00;841.00", "size": "198;14", "children": []}]}]}, {"name": null, "role": "AXRow", "description": null, "role_description": "outline row", "value": null, "position": "7.00;856.00", "size": "217;15", "children": [{"name": null, "role": "AXGroup", "description": null, "role_description": "group", "value": null, "position": "7.00;856.00", "size": "217;15", "children": [{"name": null, "role": "AXDisclosureTriangle", "description": null, "role_description": "disclosure triangle", "value": 1, "position": "22.00;856.00", "size": "12;14", "children": []}, {"name": null, "role": "AXStaticText", "description": null, "role_description": "text", "value": "Console", "position": "38.00;856.00", "size": "185;14", "children": []}]}]}, {"name": null, "role": "AXRow", "description": null, "role_description": "outline row", "value": null, "position": "7.00;871.00", "size": "217;15", "children": [{"name": null, "role": "AXStaticText", "description": null, "role_description": "text", "value": "ANSI Support", "position": "51.00;871.00", "size": "172;14", "children": []}]}, {"name": null, "role": "AXRow", "description": null, "role_description": "outline row", "value": null, "position": "7.00;886.00", "size": "217;15", "children": [{"name": null, "role": "AXGroup", "description": null, "role_description": "group", "value": null, "position": "7.00;886.00", "size": "217;15", "children": [{"name": null, "role": "AXDisclosureTriangle", "description": null, "role_description": "disclosure triangle", "value": 1, "position": "22.00;886.00", "size": "12;14", "children": []}, {"name": null, "role": "AXStaticText", "description": null, "role_description": "text", "value": "Launching", "position": "38.00;886.00", "size": "185;14", "children": []}]}]}, {"name": null, "role": "AXRow", "description": null, "role_description": "outline row", "value": null, "position": "7.00;901.00", "size": "217;15", "children": [{"name": null, "role": "AXStaticText", "description": null, "role_description": "text", "value": "Default Launchers", "position": "51.00;901.00", "size": "172;14", "children": []}]}, {"name": null, "role": "AXRow", "description": null, "role_description": "outline row", "value": null, "position": "7.00;916.00", "size": "217;15", "children": [{"name": null, "role": "AXStaticText", "description": null, "role_description": "text", "value": "Launch Configurations", "position": "51.00;916.00", "size": "172;14", "children": []}]}, {"name": null, "role": "AXRow", "description": null, "role_description": "outline row", "value": null, "position": "7.00;931.00", "size": "217;15", "children": [{"name": null, "role": "AXStaticText", "description": null, "role_description": "text", "value": "Perspectives", "position": "38.00;931.00", "size": "185;14", "children": []}]}, {"name": null, "role": "AXRow", "description": null, "role_description": "outline row", "value": null, "position": "7.00;946.00", "size": "217;15", "children": [{"name": null, "role": "AXStaticText", "description": null, "role_description": "text", "value": "String Substitution", "position": "38.00;946.00", "size": "185;14", "children": []}]}, {"name": null, "role": "AXRow", "description": null, "role_description": "outline row", "value": null, "position": "7.00;961.00", "size": "217;15", "children": [{"name": null, "role": "AXStaticText", "description": null, "role_description": "text", "value": "View Management", "position": "38.00;961.00", "size": "185;14", "children": []}]}, {"name": null, "role": "AXRow", "description": null, "role_description": "outline row", "value": null, "position": "7.00;976.00", "size": "217;15", "children": [{"name": null, "role": "AXGroup", "description": null, "role_description": "group", "value": null, "position": "7.00;976.00", "size": "217;15", "children": [{"name": null, "role": "AXDisclosureTriangle", "description": null, "role_description": "disclosure triangle", "value": 0, "position": "9.00;976.00", "size": "12;14", "children": []}, {"name": null, "role": "AXStaticText", "description": null, "role_description": "text", "value": "Version Control (Team)", "position": "25.00;976.00", "size": "198;14", "children": []}]}]}, {"name": null, "role": "AXColumn", "description": null, "role_description": "column", "value": null, "position": "7.00;-644.00", "size": "217;1635", "children": []}]}, {"name": null, "role": "AXScrollBar", "description": null, "role_description": "scroll bar", "value": 0.0, "position": "7.00;945.00", "size": "166;16", "children": [{"name": null, "role": "AXValueIndicator", "description": null, "role_description": "value indicator", "value": 0.0, "position": "8.00;949.00", "size": "125;12", "children": []}, {"name": null, "role": "AXButton", "description": null, "role_description": "increment arrow button", "value": null, "position": "7.00;945.00", "size": "0;0", "children": []}, {"name": null, "role": "AXButton", "description": null, "role_description": "decrement arrow button", "value": null, "position": "7.00;945.00", "size": "0;0", "children": []}, {"name": null, "role": "AXButton", "description": null, "role_description": "increment page button", "value": null, "position": "133.50;949.00", "size": "40;12", "children": []}, {"name": null, "role": "AXButton", "description": null, "role_description": "decrement page button", "value": null, "position": "7.00;949.00", "size": "1;12", "children": []}]}, {"name": null, "role": "AXScrollBar", "description": null, "role_description": "scroll bar", "value": 0.9590723055934516, "position": "157.00;59.00", "size": "16;902", "children": [{"name": null, "role": "AXValueIndicator", "description": null, "role_description": "value indicator", "value": 0.9590723055934516, "position": "161.00;446.50", "size": "12;496", "children": []}, {"name": null, "role": "AXButton", "description": null, "role_description": "increment arrow button", "value": null, "position": "157.00;59.00", "size": "0;0", "children": []}, {"name": null, "role": "AXButton", "description": null, "role_description": "decrement arrow button", "value": null, "position": "157.00;59.00", "size": "0;0", "children": []}, {"name": null, "role": "AXButton", "description": null, "role_description": "increment page button", "value": null, "position": "161.00;943.50", "size": "12;18", "children": []}, {"name": null, "role": "AXButton", "description": null, "role_description": "decrement page button", "value": null, "position": "161.00;59.00", "size": "12;388", "children": []}]}]}, {"name": "type_filter_text", "role": "AXTextField", "description": null, "role_description": "search text field", "value": "", "position": "7.00;35.00", "size": "166;19", "children": []}, {"name": null, "role": "AXButton", "description": null, "role_description": "close button", "value": null, "position": "7.00;6.00", "size": "14;16", "children": []}, {"name": null, "role": "AXButton", "description": null, "role_description": "zoom button", "value": null, "position": "47.00;6.00", "size": "14;16", "children": [{"name": null, "role": "AXGroup", "description": null, "role_description": "group", "value": null, "position": "47.00;6.00", "size": "14;16", "children": [{"name": null, "role": "AXGroup", "description": null, "role_description": "group", "value": null, "position": "47.00;6.00", "size": "14;16", "children": []}]}]}, {"name": null, "role": "AXButton", "description": null, "role_description": "minimize button", "value": null, "position": "27.00;6.00", "size": "14;16", "children": []}, {"name": null, "role": "AXStaticText", "description": null, "role_description": "text", "value": "Preferences", "position": "558.00;5.00", "size": "83;16", "children": []}]}